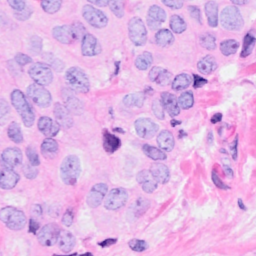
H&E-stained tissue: Breast